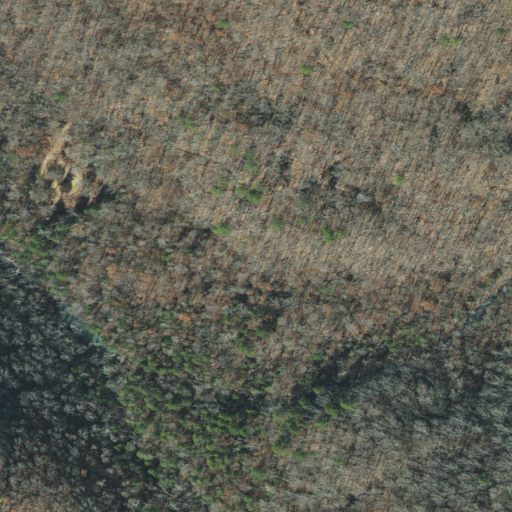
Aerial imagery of valley in Arkansas named Gap Hollow containing deciduous forest, open development, and mixed forest